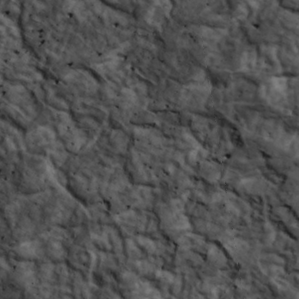
Label: non_frost